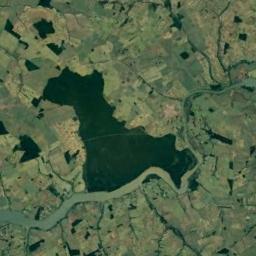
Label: lake